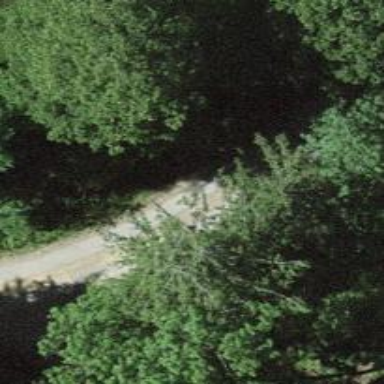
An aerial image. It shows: Unclassified road with concrete lanes.